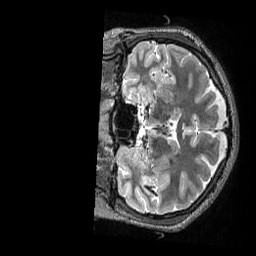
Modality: T2w
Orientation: coronal
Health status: healthy
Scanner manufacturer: siemens
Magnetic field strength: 3 T
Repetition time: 3.2 s
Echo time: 0.565 s